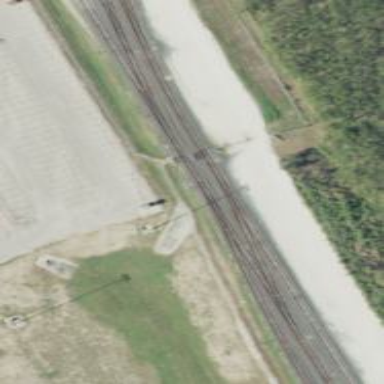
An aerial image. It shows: Railway siding for service.